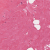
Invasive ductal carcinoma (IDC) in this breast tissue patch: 0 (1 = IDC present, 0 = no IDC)